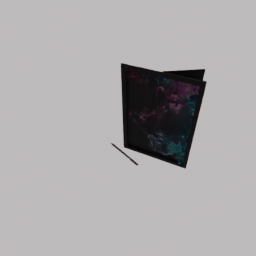
Label: electronics